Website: lowes
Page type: customer-info-address
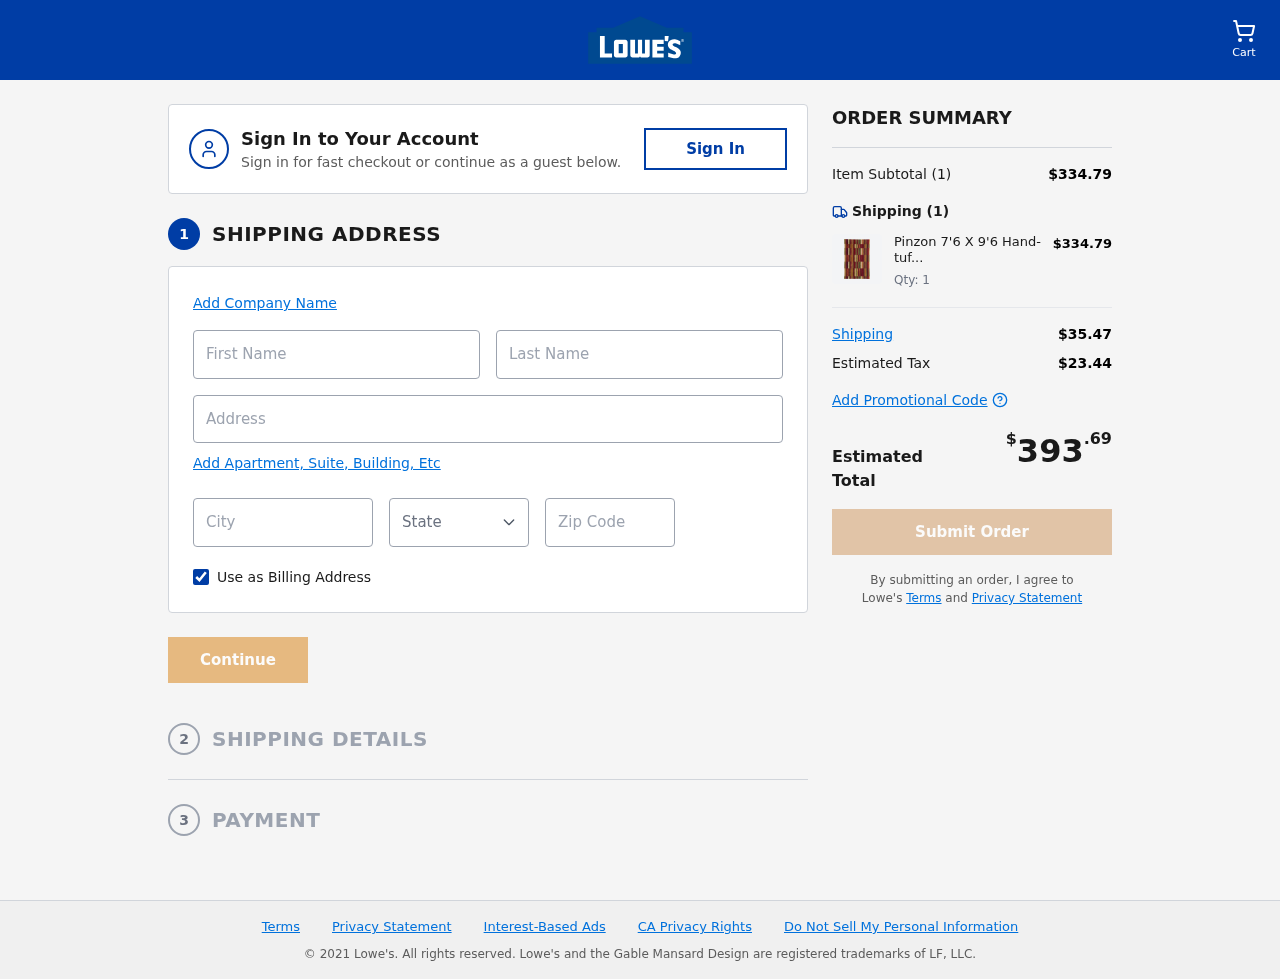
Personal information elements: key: PII_CITY
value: Lake Jesus
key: PII_FIRSTNAME
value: Andrew
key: PII_LASTNAME
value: Jones
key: PII_POSTCODE
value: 01253
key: PII_STATE_ABBR
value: GU
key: PII_STREET
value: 063 Ryan Trafficway Suite 982
Product elements: key: PRODUCT1_NAME
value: Pinzon 7'6 X 9'6 Hand-tufted Loft Wool Rug
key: PRODUCT1_PRICE
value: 334.79
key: PRODUCT1_QUANTITY
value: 1
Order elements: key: ORDER_NUM_ITEMS
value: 1
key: ORDER_SUBTOTAL
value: $334.79
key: ORDER_NUM_ITEMS2
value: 1
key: ORDER_SHIPPING_COST
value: $35.47
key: ORDER_TAX
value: $23.44
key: ORDER_TOTAL
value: $393.69